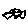
Label: car